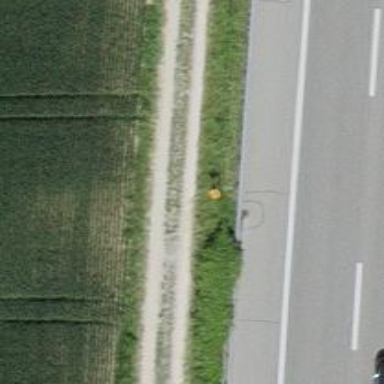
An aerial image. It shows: Aerial marker.